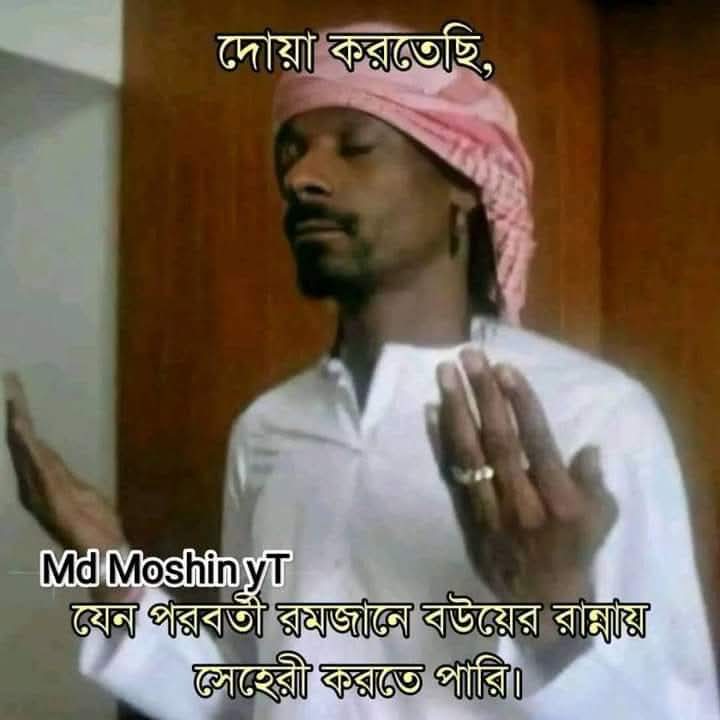
Text: দোয়া করতেছি,
যেন পরবর্তী রমজানে বউয়ের রান্নায় সেহেরী করতে পারি।
Label: Non Hate